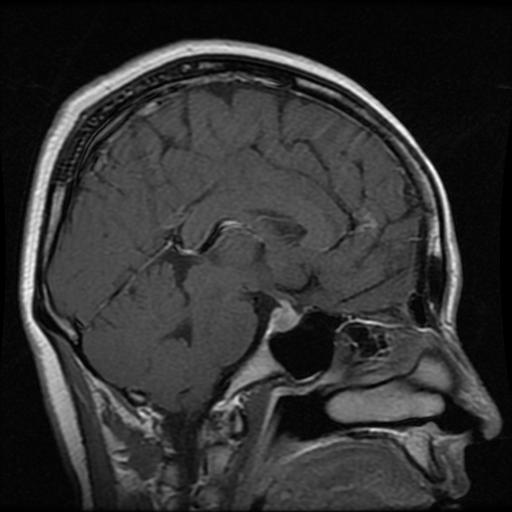
Label: pituitary